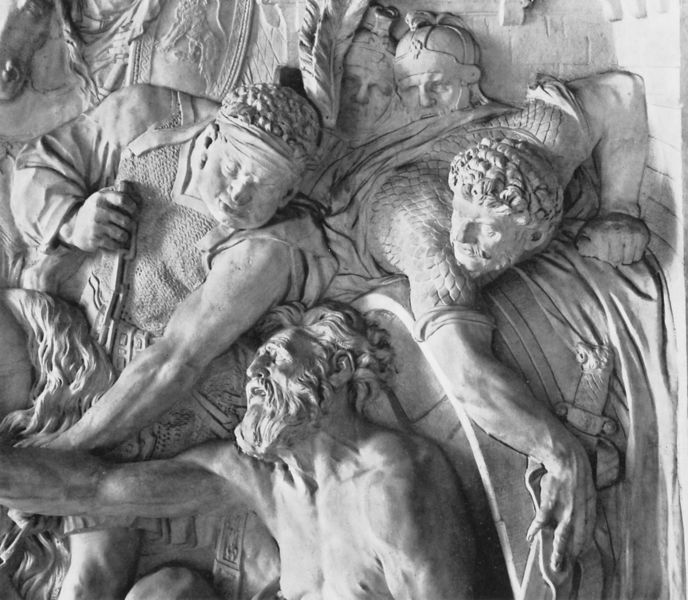
Titel: Alexander vor Diogenes/ Teilansicht: Diogenes und Krieger
Institution: Paris, Musée du Louvre
Schlagwörter: kampf, nackt, brust, marmor, männer, schwarz, weiss, bart, gericht, arm, mord, stein, haare, locken, relief, kette, krieg, soldaten, detail, oberkörper, schwarzweiss, schwert, helm, armee, heer, rom, griechen, leid, leiden, toga, hunger, hinterhalt, bildhauer, staute, griechsich, kettenhemd